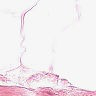
Metastatic tissue present: no